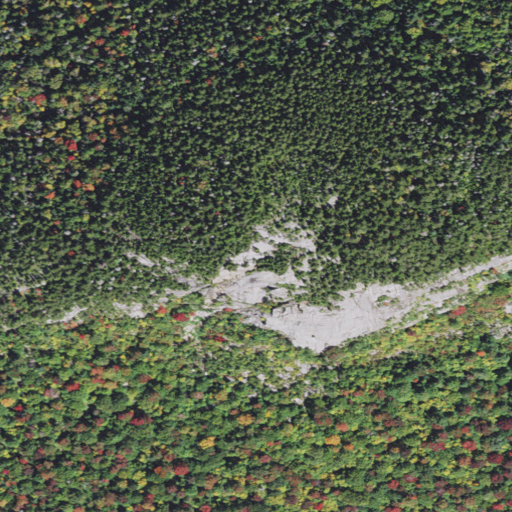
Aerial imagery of mountain in New Hampshire named Square Mountain containing evergreen forest, deciduous forest, and mixed forest